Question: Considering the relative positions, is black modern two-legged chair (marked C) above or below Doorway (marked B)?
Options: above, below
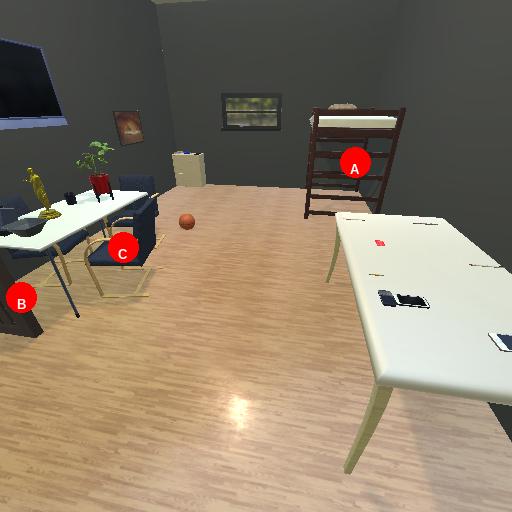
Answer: above